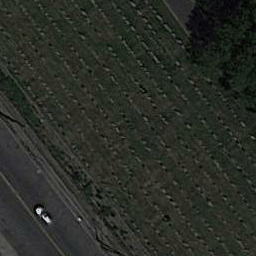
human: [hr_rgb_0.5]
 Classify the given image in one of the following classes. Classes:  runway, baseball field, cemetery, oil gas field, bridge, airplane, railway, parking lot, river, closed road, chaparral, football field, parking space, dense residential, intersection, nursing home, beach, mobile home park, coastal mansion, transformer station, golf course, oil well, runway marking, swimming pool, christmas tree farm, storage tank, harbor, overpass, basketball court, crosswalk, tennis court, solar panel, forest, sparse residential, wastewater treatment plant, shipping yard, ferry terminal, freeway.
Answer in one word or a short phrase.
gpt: cemetery